Current action and preconditions to check: trajectory_clear

Your task: For each precondition in the list above, predict whether it will hold at this action.

Consider the current scene as observed from the mobile robot's camera, and analyze the predicted future states of all dynamic agents (e.g., people, animals, vehicles, or any moving entities) within the NEXT SECOND.

IMPORTANT: Only answer "very likely" if you are absolutely certain—based on strong, clear evidence—that a dynamic agent will violate the precondition in the predicted future state. Do NOT answer "very likely" for unlikely, ambiguous, or low-probability risks.

Ask yourself for each precondition: Is there a high probability, with clear and convincing evidence, that the predicted future states of any dynamic agent will interfere with the predicted future state of the currently executing action within the NEXT SECOND, causing that precondition to fail?

Assess the risk level based on these predictions. Use "likely" or "very likely" if motions create a clear risk of interference.

Use "neutral" or "improbable" if agents are nearby but their predicted paths are clearly diverging or non-conflicting.

Failure Risk Categories: "very improbable", "improbable", "neutral", "likely", "very likely"

Answer Format: Output ONLY the probability_of_failure value from these categories: "very improbable", "improbable", "neutral", "likely", "very likely"

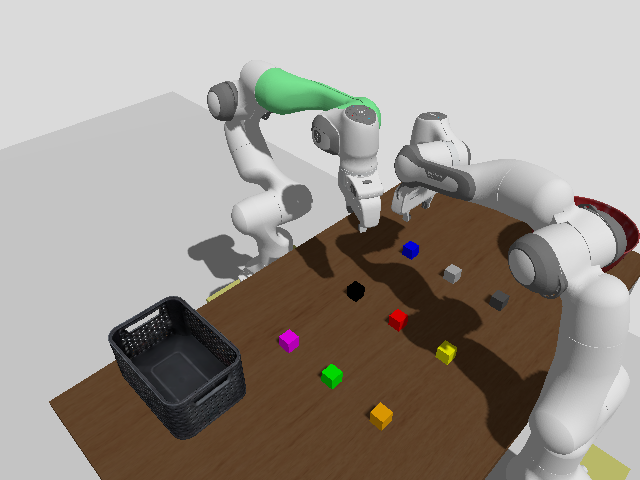

Answer: neutral